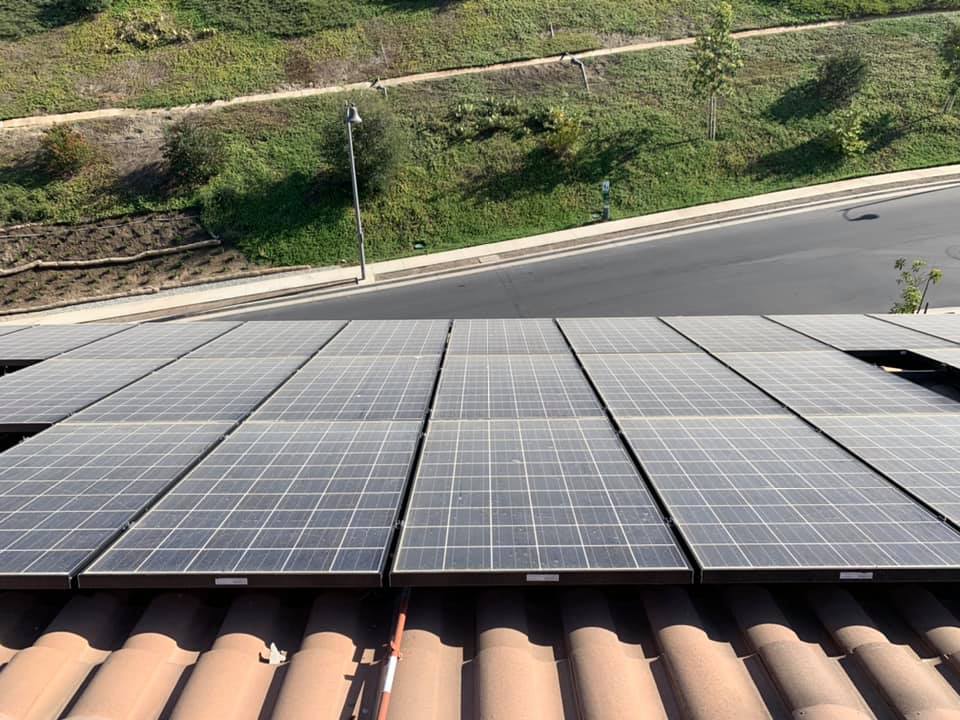
Label: Dusty